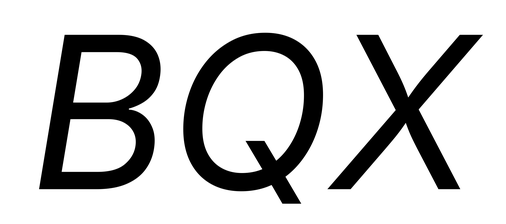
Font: Inter-Italic_Italic